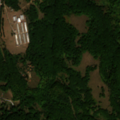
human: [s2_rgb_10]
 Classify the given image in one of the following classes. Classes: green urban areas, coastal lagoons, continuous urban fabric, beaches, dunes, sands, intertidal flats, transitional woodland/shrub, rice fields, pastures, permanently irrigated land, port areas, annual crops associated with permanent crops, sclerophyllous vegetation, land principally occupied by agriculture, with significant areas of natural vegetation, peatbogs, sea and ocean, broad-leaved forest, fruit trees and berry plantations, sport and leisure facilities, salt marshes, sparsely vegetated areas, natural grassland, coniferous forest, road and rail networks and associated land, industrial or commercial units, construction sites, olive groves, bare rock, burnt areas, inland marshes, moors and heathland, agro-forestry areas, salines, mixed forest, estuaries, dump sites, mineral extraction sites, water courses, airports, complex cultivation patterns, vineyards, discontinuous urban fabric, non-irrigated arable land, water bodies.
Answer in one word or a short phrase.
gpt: broad-leaved forest, transitional woodland/shrub